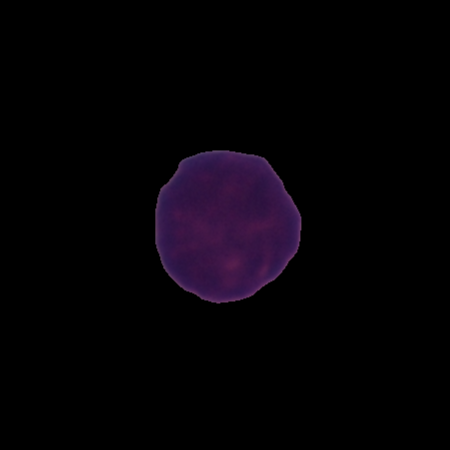
Label: healthy